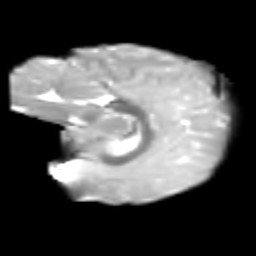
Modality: T2w
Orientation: sagittal
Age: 7
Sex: male
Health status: healthy